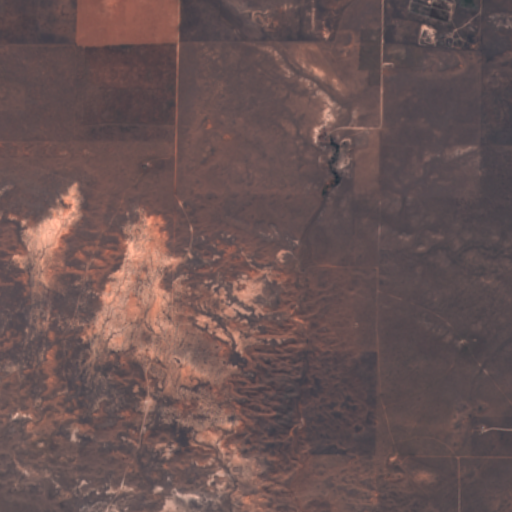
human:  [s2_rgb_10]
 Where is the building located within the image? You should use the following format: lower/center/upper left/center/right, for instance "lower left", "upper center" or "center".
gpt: The building is located in the upper center of the image.
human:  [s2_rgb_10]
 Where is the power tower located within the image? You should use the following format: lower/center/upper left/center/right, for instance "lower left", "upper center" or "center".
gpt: There is no power tower in the image.